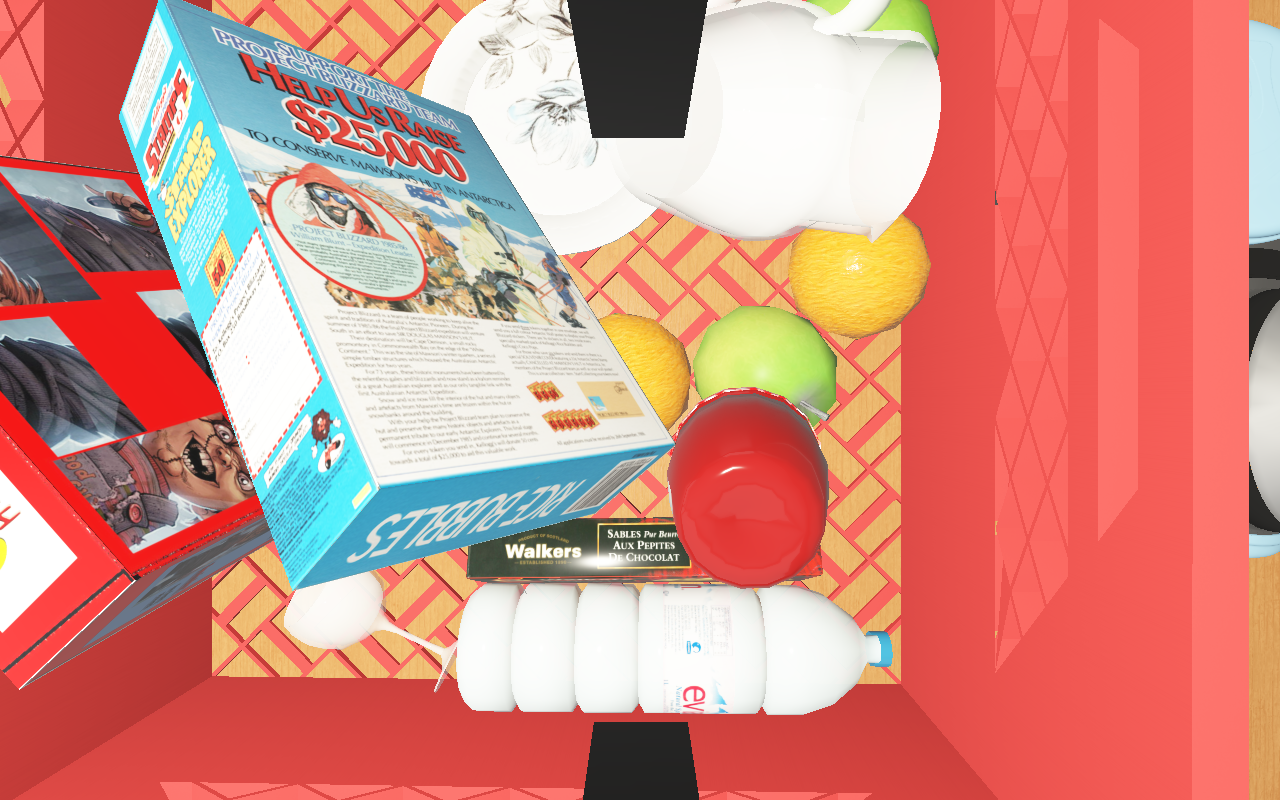
Objects in the scene:
carafe
water bottle
apple
apple
orange
orange
spoon
plate
glass
wineglass
jam jar
cereal box
biscuit box